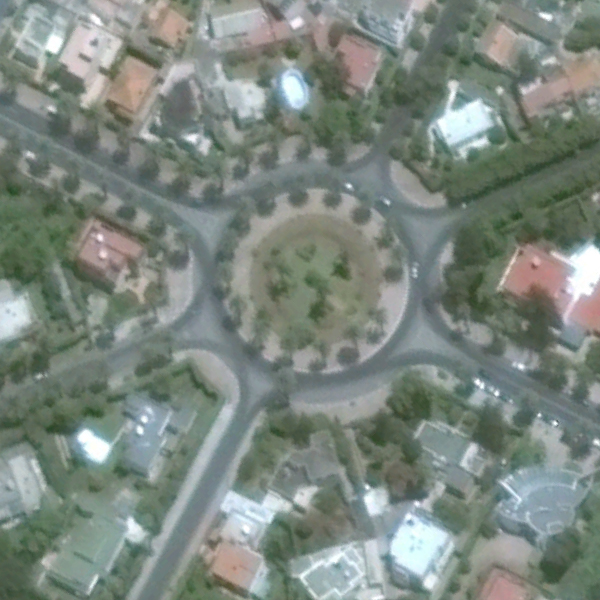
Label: Square